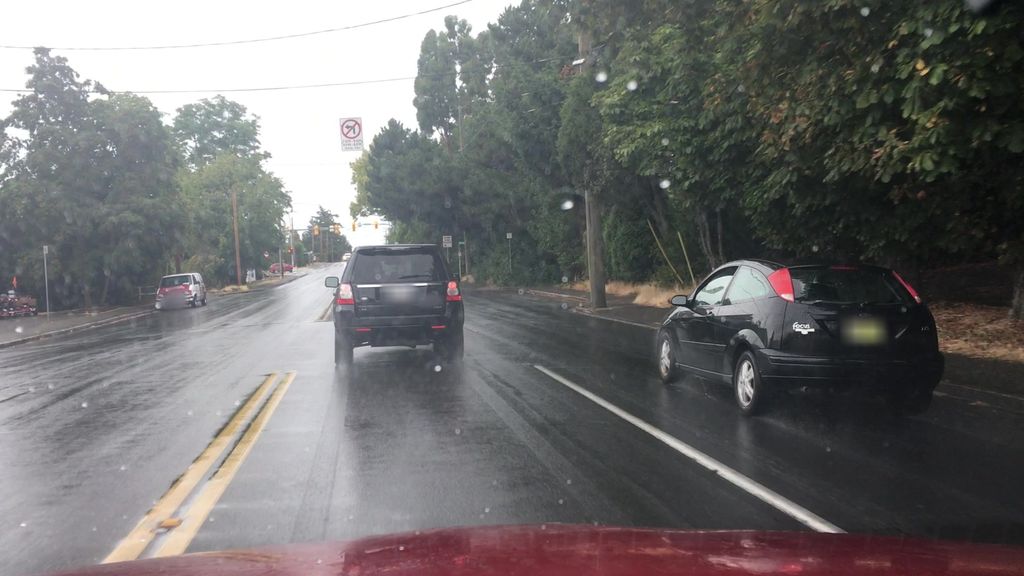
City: victoria